Question: I have the problem that I want to have the hr element on my website under a text but I don't really know how to do it, I've already googled it so I hope someone can help me here is my problem
I created the hr element and just wanted it to be 50% and now I want it at the bottom above a text
I thought that the hr element would be just a little bit over the Text

'''
<hr style="width:50%; text-align:bottom" />
<div class="footer">
Gemacht mit <span class="herz">❤️</span> von
<a href="https://fastdropgaming.github.io">
<span class="fl">FastDrop Gaming</span>
</a>
<div>
<small>&copy; <script src="assets/js/year.js"></script> FastDrop Gaming. Alle Rechte vorbehalten.</small>
</div>
<div>
<small><a href="https://fastdropg.carrd.co/impressum"></span>Impressum</a> * <a href="https://fastdropg.carrd.co/contact">Kontakt</a> * <a href="https://fastdropg.carrd.co/privacy">>Datenschutz</a></div></small>
</div>
'''
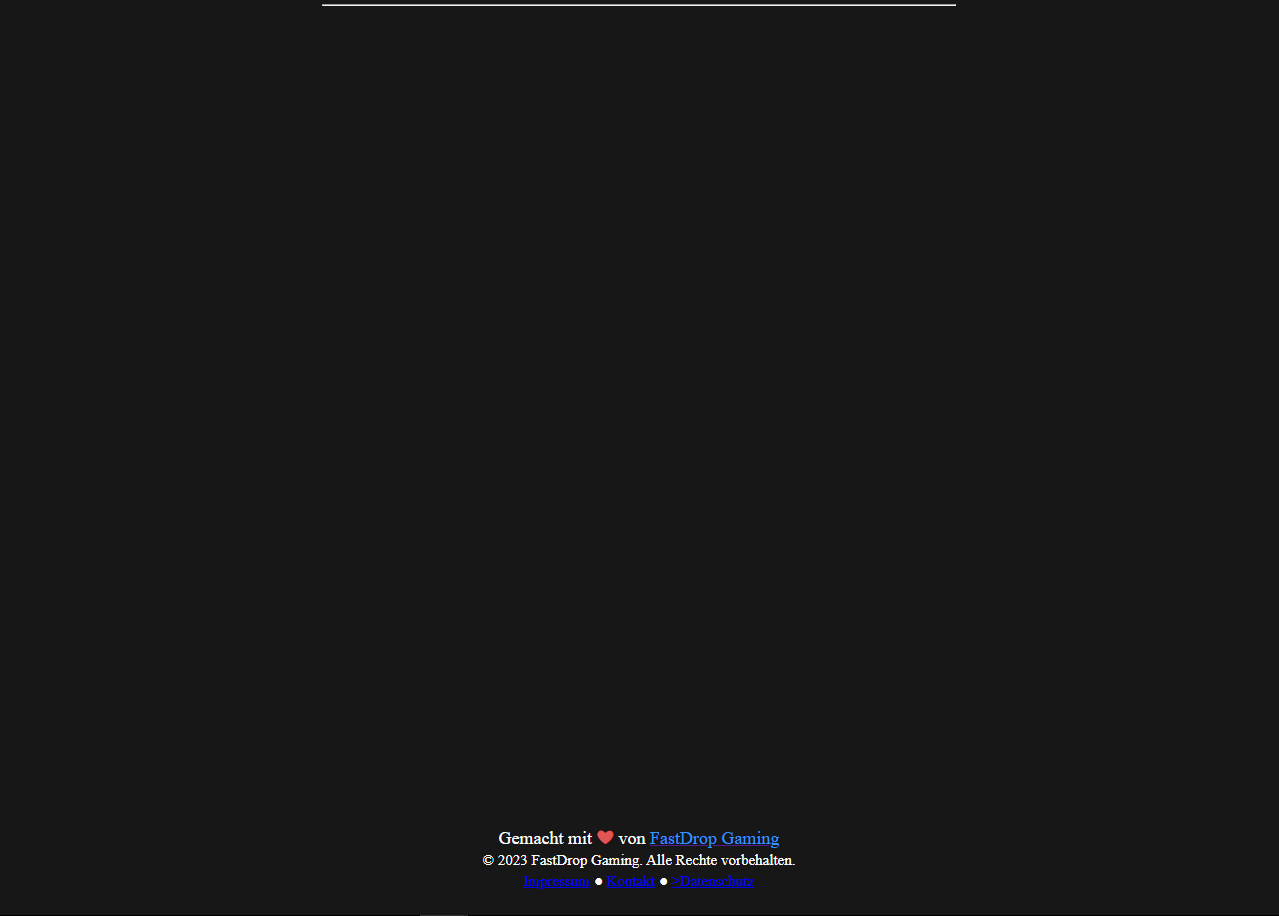
Answer: Apparently, in your (which you didn't post here completely, but which is what produces the screenshot you added), your footer has a fixed position (or something similar) at the bottom. So simply move the 'hr' tag inside the '.footer' div to make it part of that footer (i.e. at the bottom):
'''
.footer {
position: fixed;
bottom: 0;
}
'''
'''
<div class="footer">
<hr style="width:50%; text-align:bottom" /> Gemacht mit <span class="herz">❤️</span> von <a href="https://fastdropgaming.github.io"><span class="fl">FastDrop Gaming</span></a>
<div>
<small>&copy; <script src="assets/js/year.js"></script> FastDrop Gaming. Alle Rechte vorbehalten.</small></div>
<div><small><a href="https://fastdropg.carrd.co/impressum"></span>Impressum</a> * <a href="https://fastdropg.carrd.co/contact">Kontakt</a> * <a href="https://fastdropg.carrd.co/privacy">>Datenschutz</a></div></small>
</div>
'''